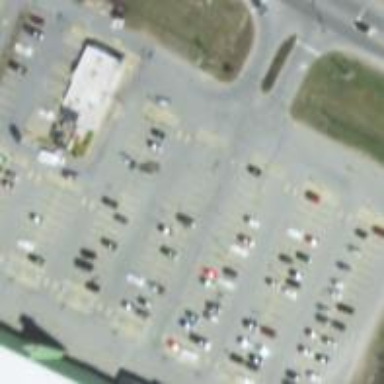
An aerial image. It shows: Paved parking area with park and ride facility available.